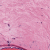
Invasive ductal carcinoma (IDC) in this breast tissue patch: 0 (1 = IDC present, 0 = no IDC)